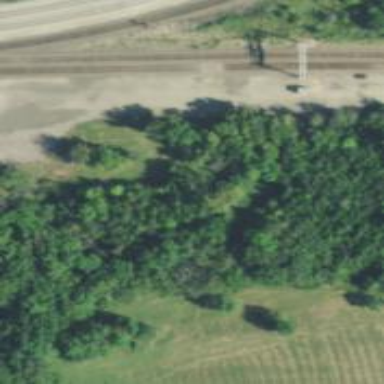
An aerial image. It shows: Abandoned railway.